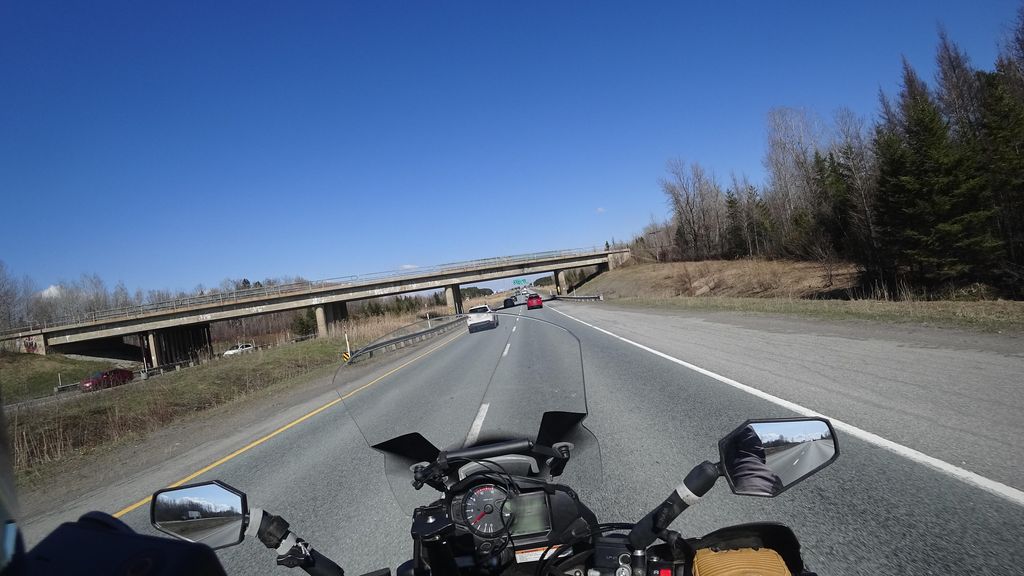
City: quebec_city